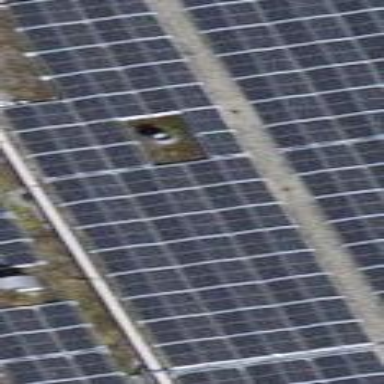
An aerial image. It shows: Solar power generator using photovoltaic method with solar photovoltaic panel types.